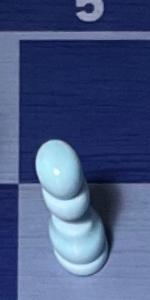
Label: Pawn_White